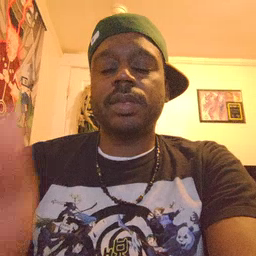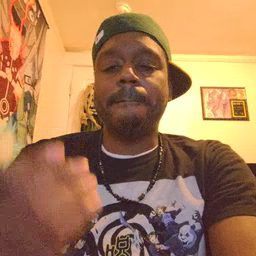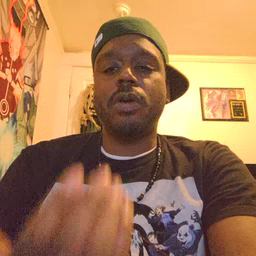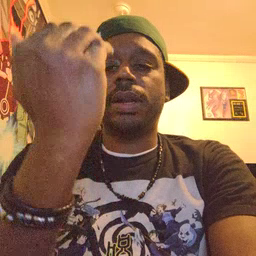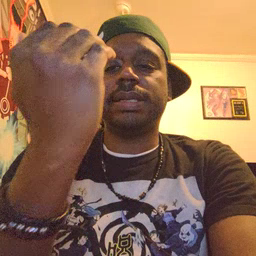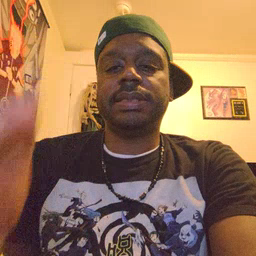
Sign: morning